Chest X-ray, PA view. Patient: 31 years old, sex M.
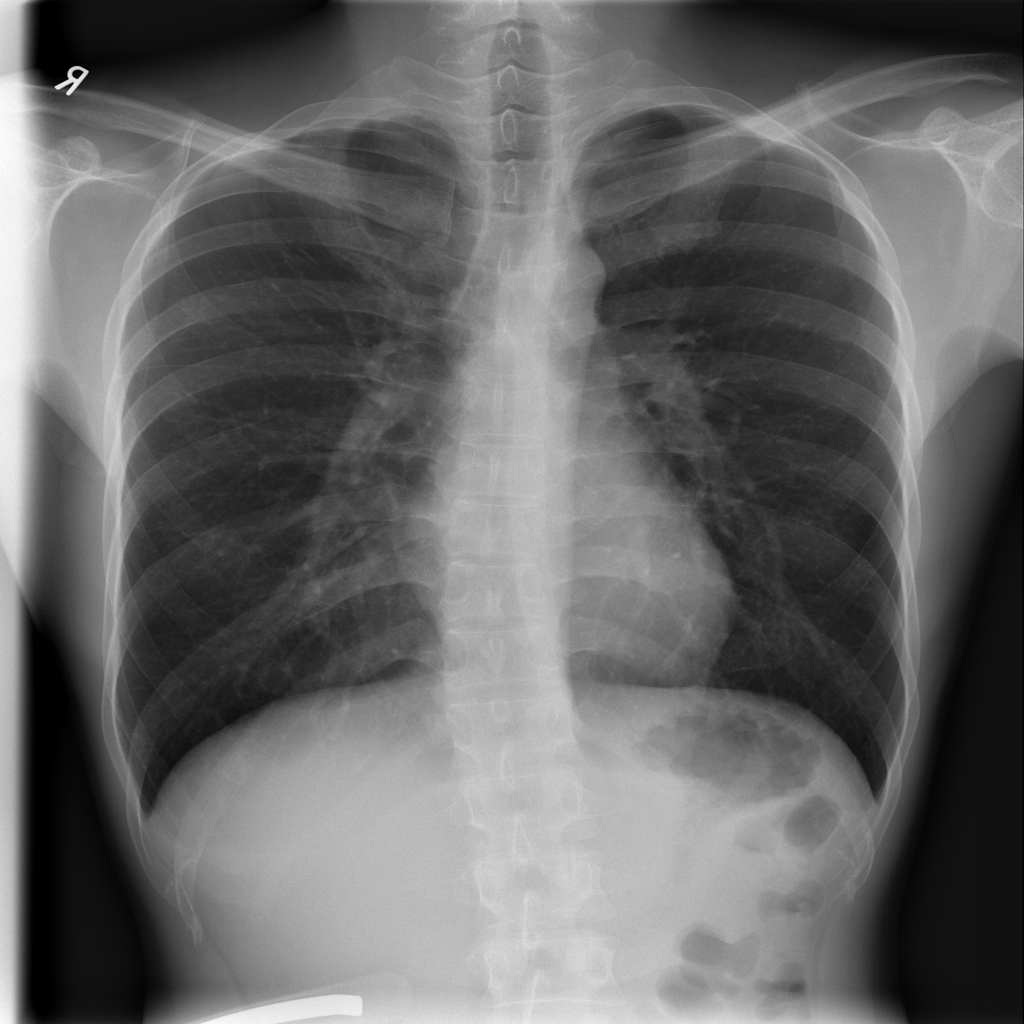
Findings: No Finding